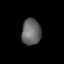
Tissue: lung
Cell type: Fibroblasts
Senescence score: 0.6333
Nuclear area (px): 499
Mean DAPI intensity: 102.234